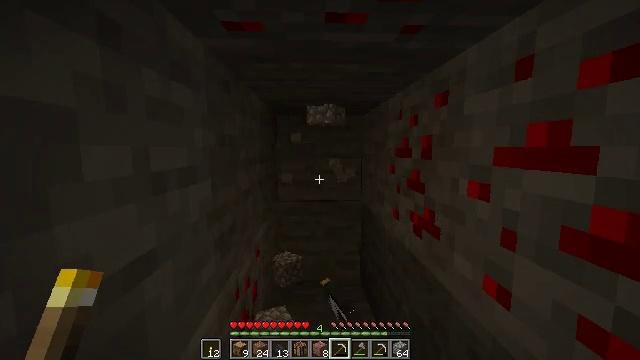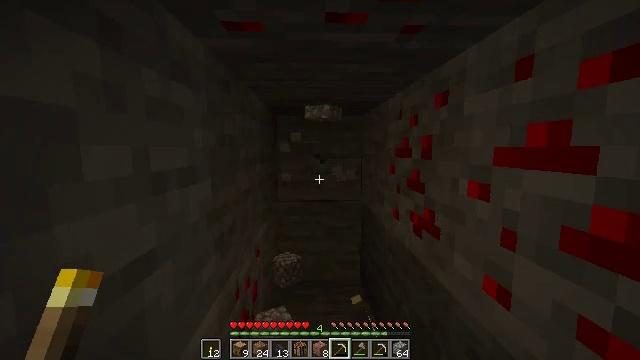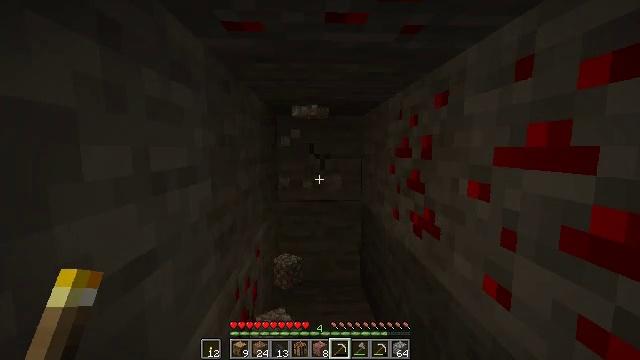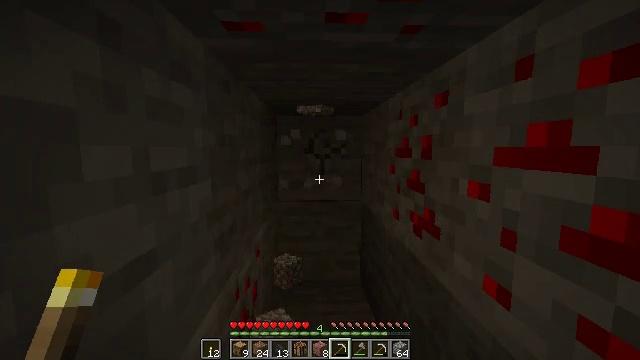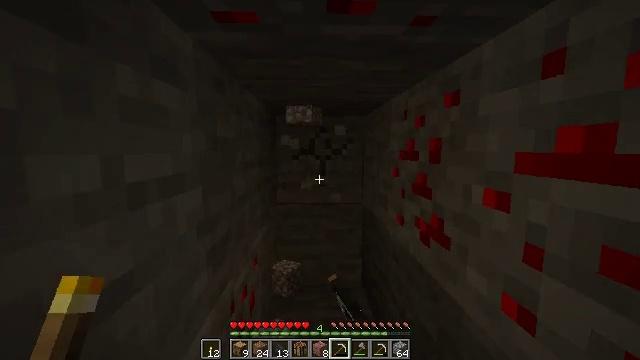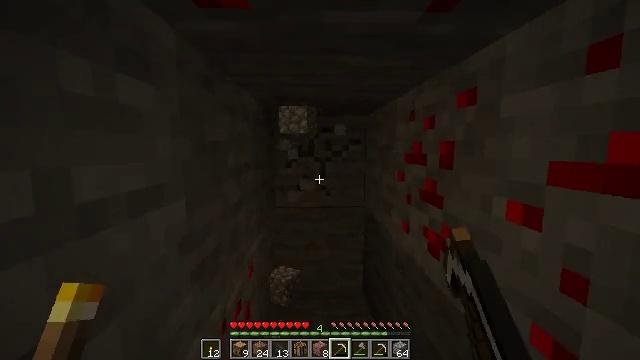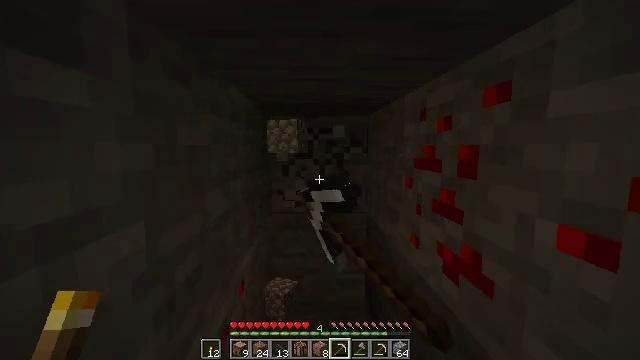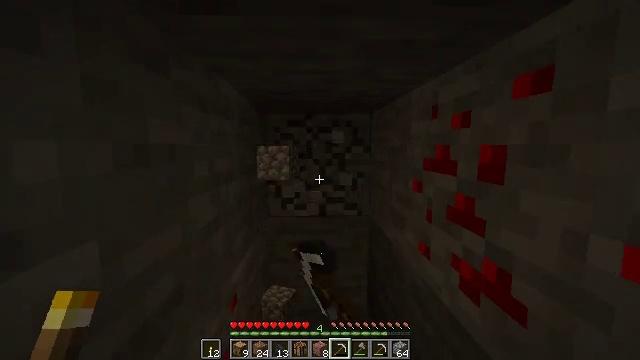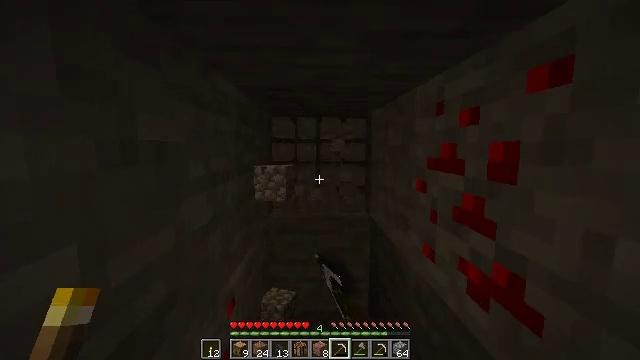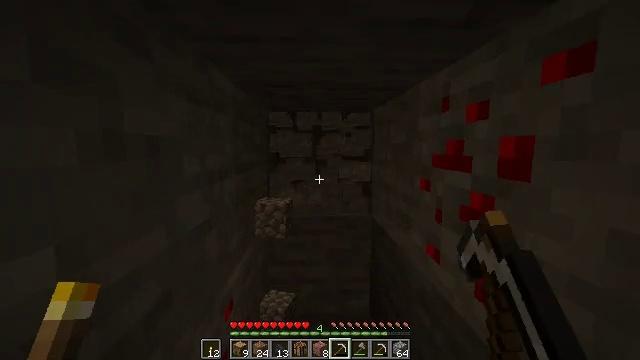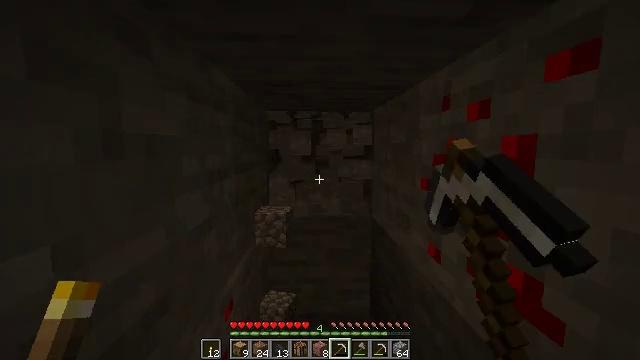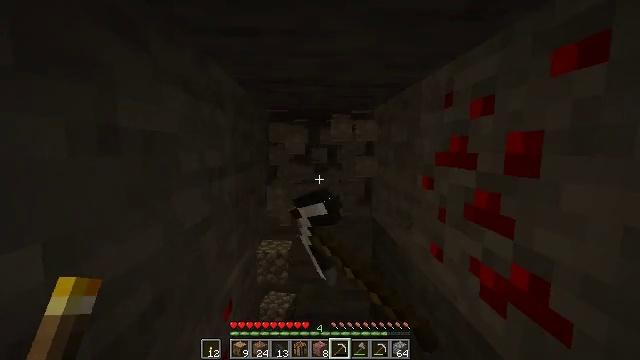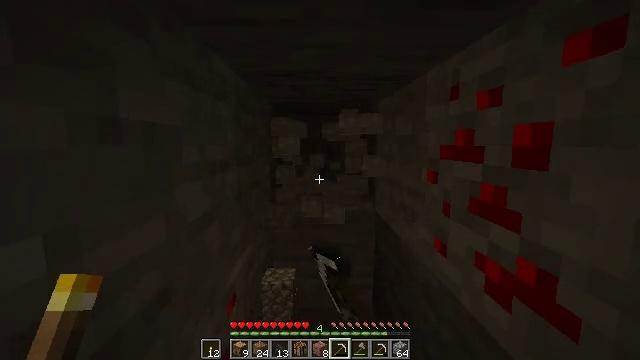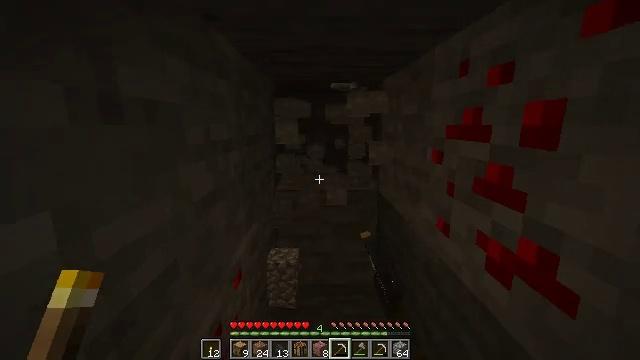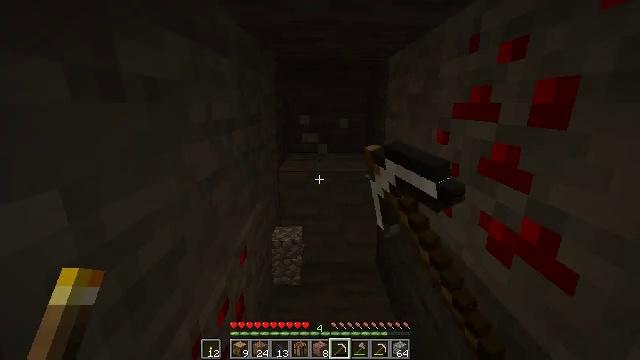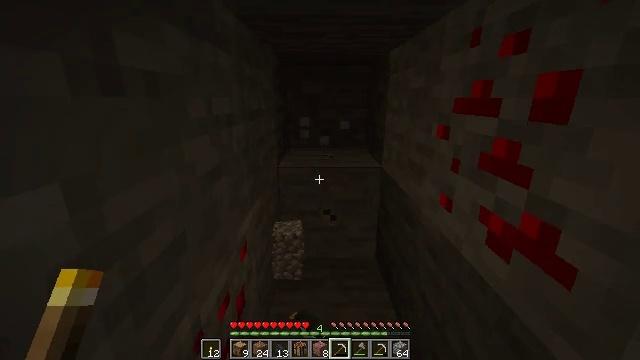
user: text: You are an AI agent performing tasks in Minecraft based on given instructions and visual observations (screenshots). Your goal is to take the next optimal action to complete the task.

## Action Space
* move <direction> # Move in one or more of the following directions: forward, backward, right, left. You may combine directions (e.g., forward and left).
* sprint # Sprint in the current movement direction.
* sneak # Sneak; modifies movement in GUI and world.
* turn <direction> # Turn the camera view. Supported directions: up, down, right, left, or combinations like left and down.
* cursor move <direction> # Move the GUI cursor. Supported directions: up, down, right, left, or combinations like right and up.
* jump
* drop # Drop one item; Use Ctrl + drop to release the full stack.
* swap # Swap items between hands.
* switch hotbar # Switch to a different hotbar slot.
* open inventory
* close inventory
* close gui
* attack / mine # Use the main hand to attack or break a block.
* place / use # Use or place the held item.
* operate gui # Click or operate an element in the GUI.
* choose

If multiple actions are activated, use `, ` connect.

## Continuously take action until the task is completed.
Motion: motion action
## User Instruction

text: Dig up the stone with a tool.
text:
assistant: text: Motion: attack / mine
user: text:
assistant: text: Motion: attack / mine
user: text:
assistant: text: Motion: attack / mine
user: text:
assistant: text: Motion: move forward, attack / mine
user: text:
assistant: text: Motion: move forward, attack / mine
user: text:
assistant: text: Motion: move forward, attack / mine
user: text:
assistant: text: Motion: attack / mine
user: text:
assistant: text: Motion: attack / mine
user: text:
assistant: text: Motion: attack / mine
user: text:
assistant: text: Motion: attack / mine
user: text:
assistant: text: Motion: attack / mine
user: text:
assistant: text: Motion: turn down, attack / mine
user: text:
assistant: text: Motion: turn down, attack / mine
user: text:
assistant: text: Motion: turn down, attack / mine
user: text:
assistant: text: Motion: attack / mine
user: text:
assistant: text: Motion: attack / mine
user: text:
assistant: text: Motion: attack / mine
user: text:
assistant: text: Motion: attack / mine
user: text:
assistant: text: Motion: attack / mine
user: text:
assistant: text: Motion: attack / mine
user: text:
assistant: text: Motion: attack / mine
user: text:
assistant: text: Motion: attack / mine
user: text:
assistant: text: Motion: attack / mine
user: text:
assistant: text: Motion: attack / mine
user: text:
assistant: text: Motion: attack / mine
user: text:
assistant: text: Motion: attack / mine
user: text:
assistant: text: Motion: attack / mine
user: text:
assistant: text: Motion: move forward, attack / mine
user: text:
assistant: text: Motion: move forward, attack / mine
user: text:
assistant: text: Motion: move forward, attack / mine